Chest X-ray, PA view. Patient: 34 years old, sex M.
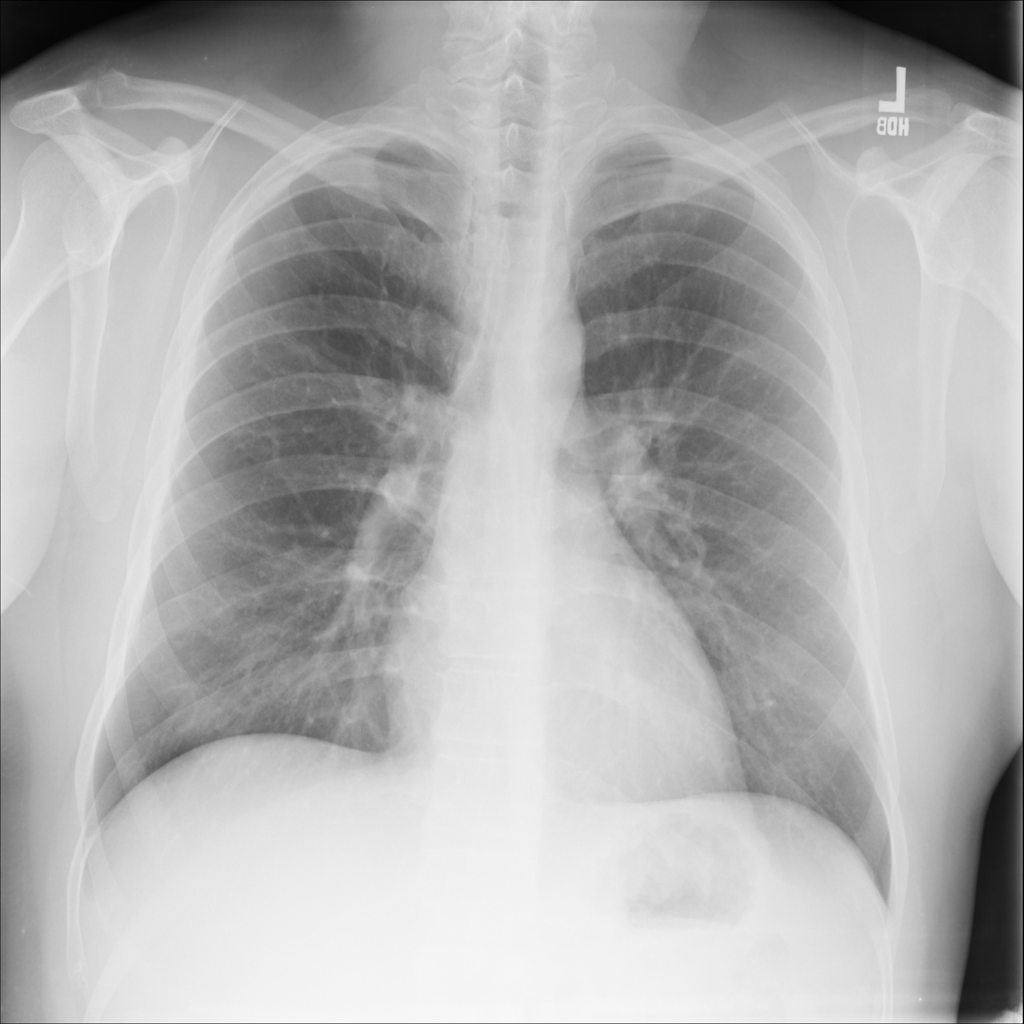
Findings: No Finding